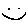
Label: smiley face